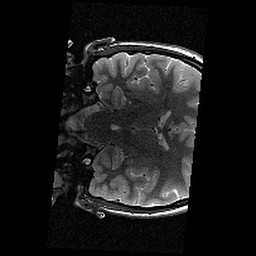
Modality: T2w
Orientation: coronal
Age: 12
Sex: female
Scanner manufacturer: siemens
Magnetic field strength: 3 T
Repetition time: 9.23 s
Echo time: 0.067 s